Question: I have a table in Access 2013 which will follow the daily attendance at work.
In a day, people need to work 8 hours.
Here is a screenshot of the table:

Column Total is = Time Until - Time From and that is ok.
Column Missing has this = 8-Format(24*Int([Total])+Hour([Total]);"0") & ":" & Format([Total];"nn")
The problem is in Missing column.
If in Total column it says that a person did 7 hours, than in Missing column need to be 1 hours (1 hour missing to complete 8 hours daily work)
Notice the second and last rows ... for some reason it doesn't calculate correctly...
When there is 30 mins... it doesnt calculate right... in the last row, it should be 1:30 missing (to complete 8 h in a day)
How do I calculate it?
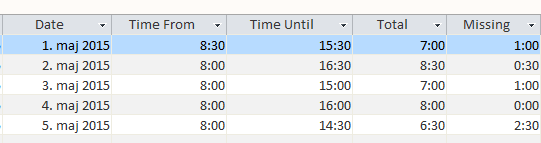
Answer: Date/Time values are actually double-precision float numbers. That means you can do math directly on them. In the results from a query, the computed values may be displayed as a double-precision float ... but you can then use 'Format()' to present them in your desired time format.
I tested this query with your sample data in Access 2010. It returns the results I think you want.
'''
SELECT
t.[Time From],
t.[Time Until],
Format((t.[Time Until] - t.[Time From]), 'h:nn') AS [Total],
Format(#08:00# - (t.[Time Until] - t.[Time From]), 'h:nn') AS [Missing]
FROM tblVolkan AS t;
'''
For any case where is greater than 8 hours, perhaps you may prefer to display as a negative value. If so, substitute this expression ...
'''
IIf(#08:00# - (t.[Time Until] - t.[Time From]) < 0, '-', '')
& Format(#08:00# - (t.[Time Until] - t.[Time From]), 'h:nn') AS [Missing]
'''